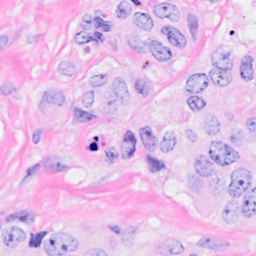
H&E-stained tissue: Breast